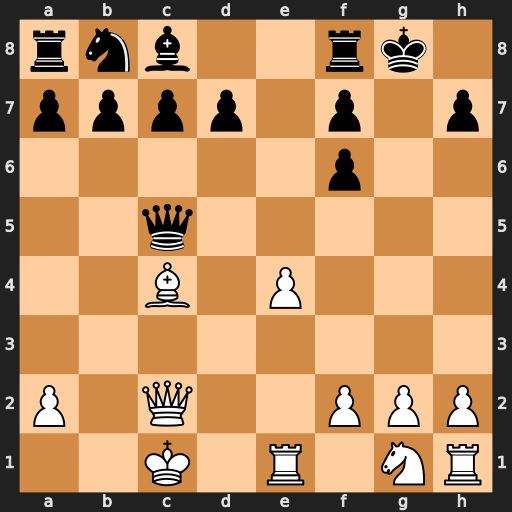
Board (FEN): rnb2rk1/pppp1p1p/5p2/2q5/2B1P3/8/P1Q2PPP/2K1R1NR
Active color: w
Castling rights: -
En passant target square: -
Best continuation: Bxf7+ Rxf7 Qxc5